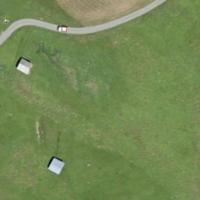
EUNIS habitat code: 24
Species observed at this site:
Geum rivale